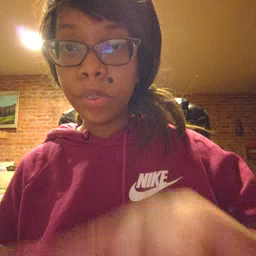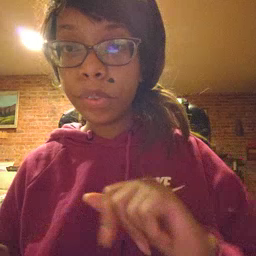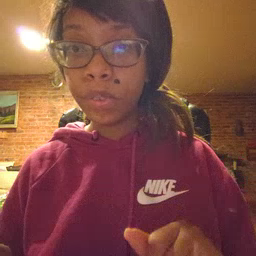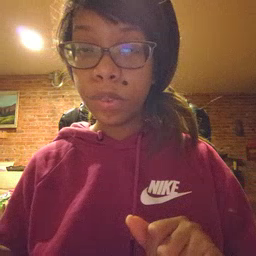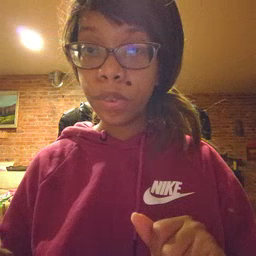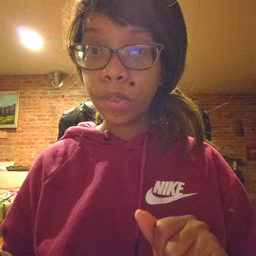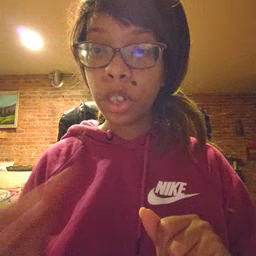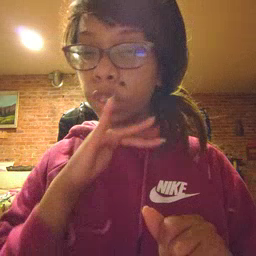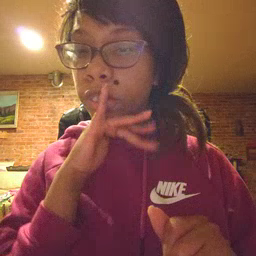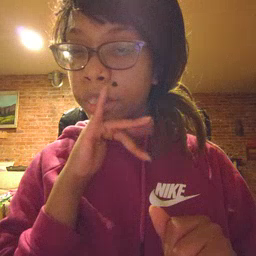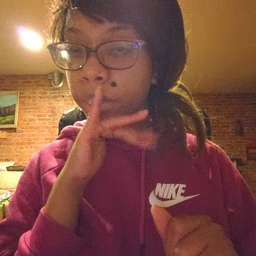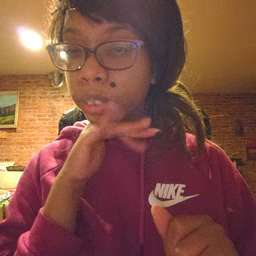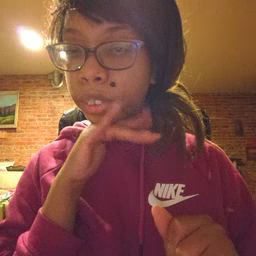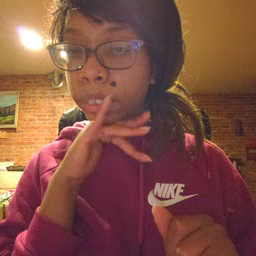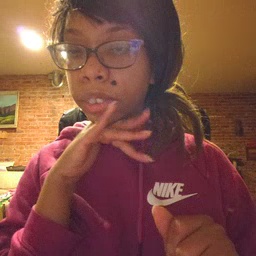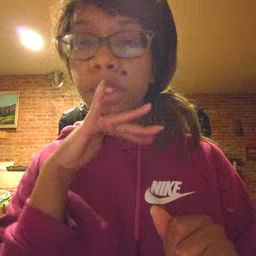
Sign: dirty